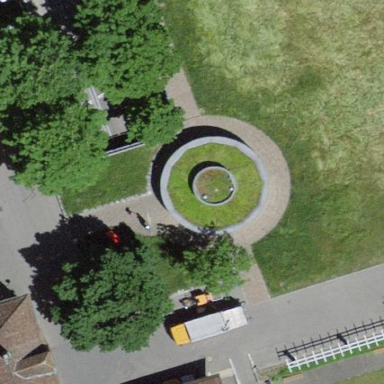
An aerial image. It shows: Building with paved parking area. The building has flat roof covered with grass.